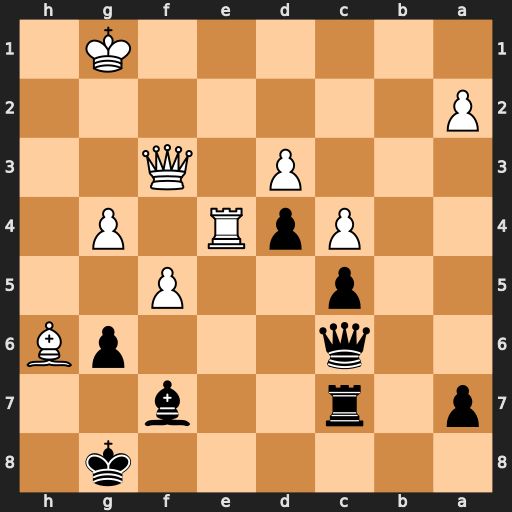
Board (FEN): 6k1/p1r2b2/2q3pB/2p2P2/2PpR1P1/3P1Q2/P7/6K1
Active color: b
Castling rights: -
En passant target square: -
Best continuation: gxf5 gxf5 Qxh6 Qg3+ Qg7 Kf2 Qxg3+